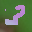
Label: 3